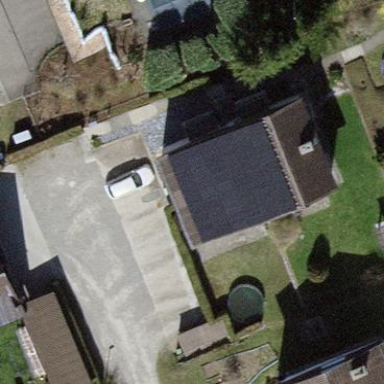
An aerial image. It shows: Solar power generator with photovoltaic panels.